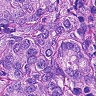
Metastatic tissue present: yes